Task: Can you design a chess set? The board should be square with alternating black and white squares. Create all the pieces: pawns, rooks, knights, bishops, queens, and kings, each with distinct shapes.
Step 2200:
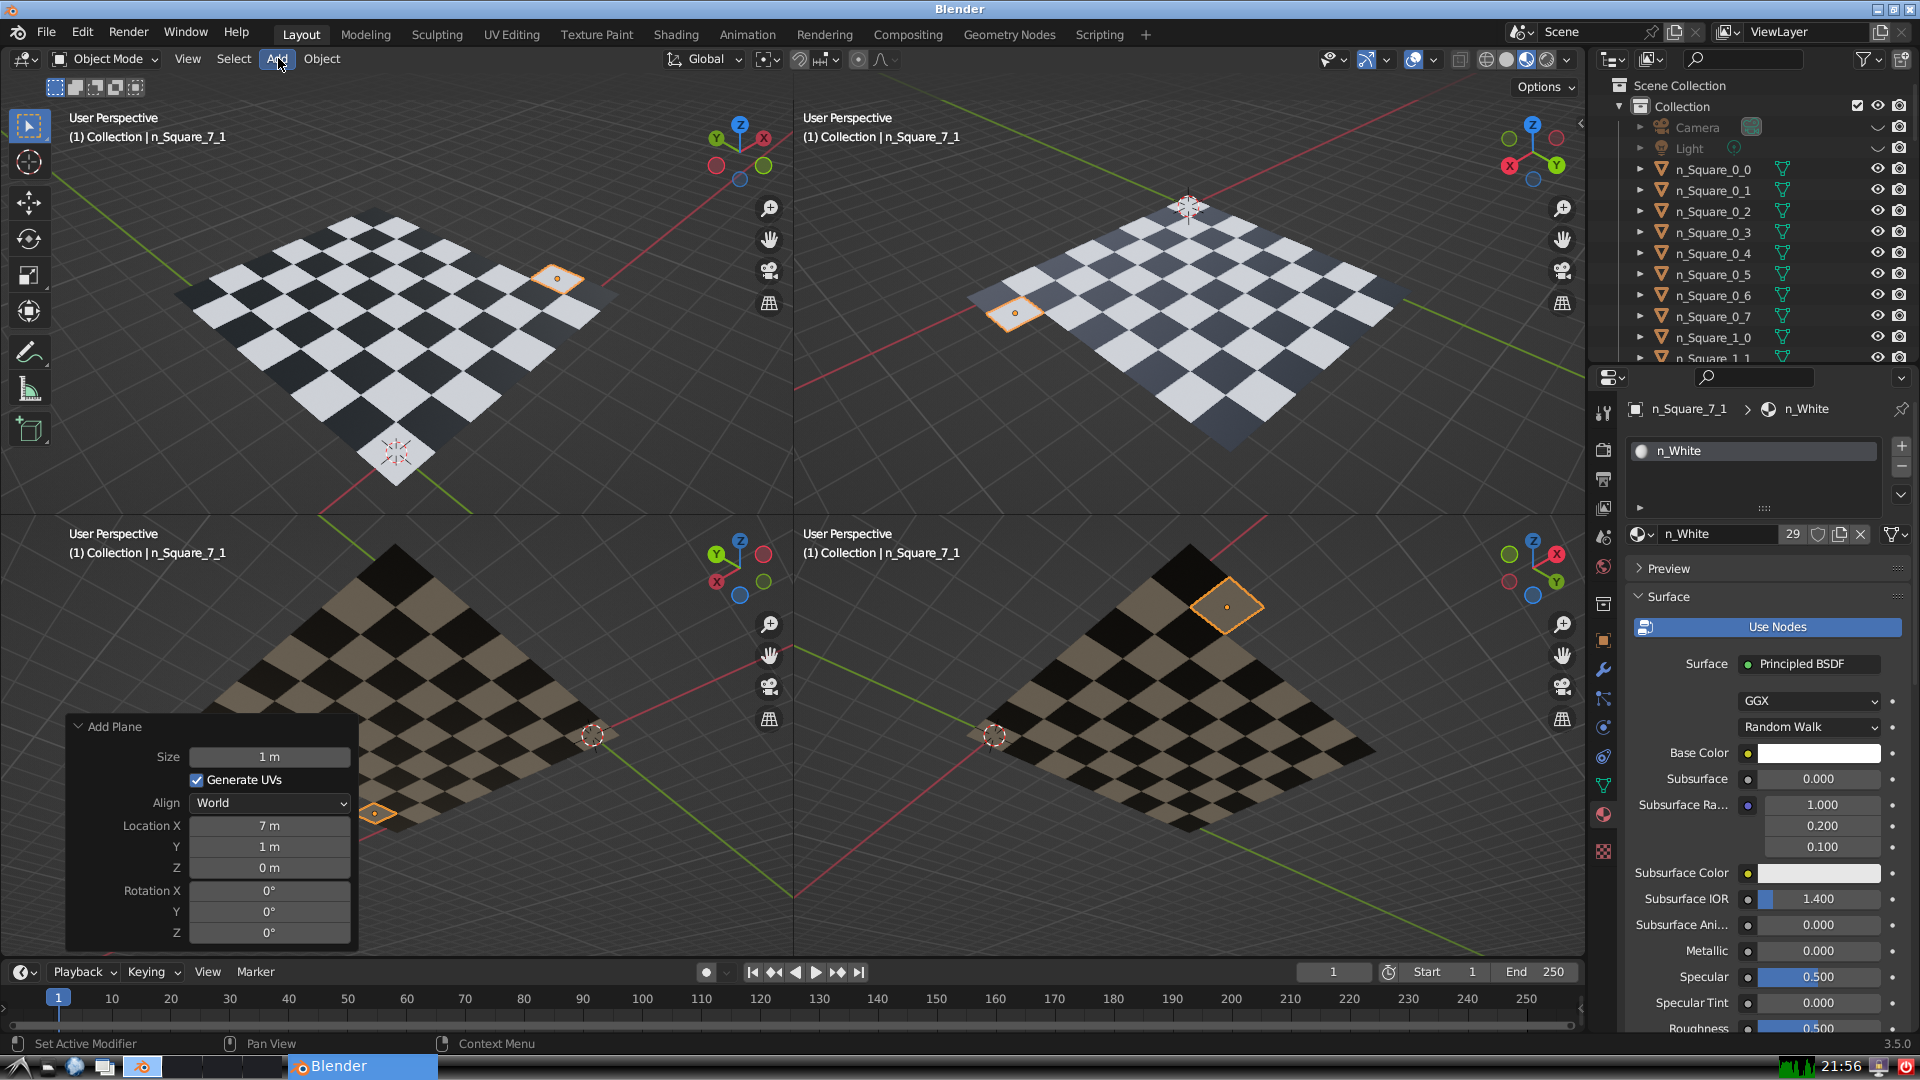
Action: click: no